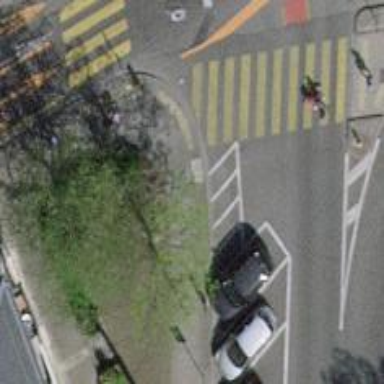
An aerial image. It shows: Motorcycle parking area.